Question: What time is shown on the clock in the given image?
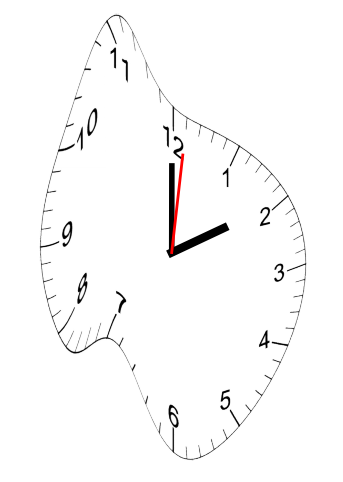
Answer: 02:00:01